Interaction volume radius: 5 \u00c5
Interaction volume height: 35 \u00c5
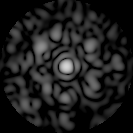
Disorder parameter: 0.7376